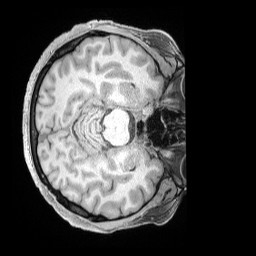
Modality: T1w
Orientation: axial
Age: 35
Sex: male
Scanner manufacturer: siemens
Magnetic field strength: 3 T
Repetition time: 2 s
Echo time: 0.00211 s